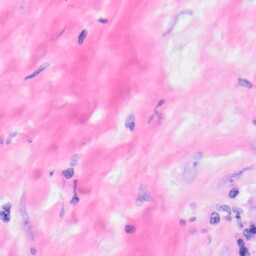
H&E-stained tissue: Kidney